Question: Can't find the calculation issue within my easter calculator program. If the input is 2019, the month output is 4, and day is -2 for some reason. 4 would be April which is correct but the day is wrong. Advice to make the code more efficient and solution?

'''
import java.util.*;
import java.lang.Math;
class Main {
public static void main(String[] args) {
Scanner userInput = new Scanner(System.in);
System.out.println("
Welcome to the Easter Calculator. Please enter the current year below.");
double y = userInput.nextInt();
double p = y/100;
double q = y - (19*(y/19));
double r = (p-17)/25;
double s = p - (p/4) - ((p-r)/3) + (19*q) + 15;
s = s - (30*(s/30));
s = s - ((s/28)*(1-((s/28)*(29/(2+1))*((21-q)/11))));
double t = y + (y/4) + s + 2 - p + (p/4);
t = t - (7*(t/7));
double u = s - t;
double m = 3 + ((u+40)/44);
double d = u + 28 - (31*(m/4));
System.out.println("Year = "+Math.round(y));
System.out.println("Month = "+Math.round(m));
System.out.println("Day = "+Math.round(d));
}
}
'''
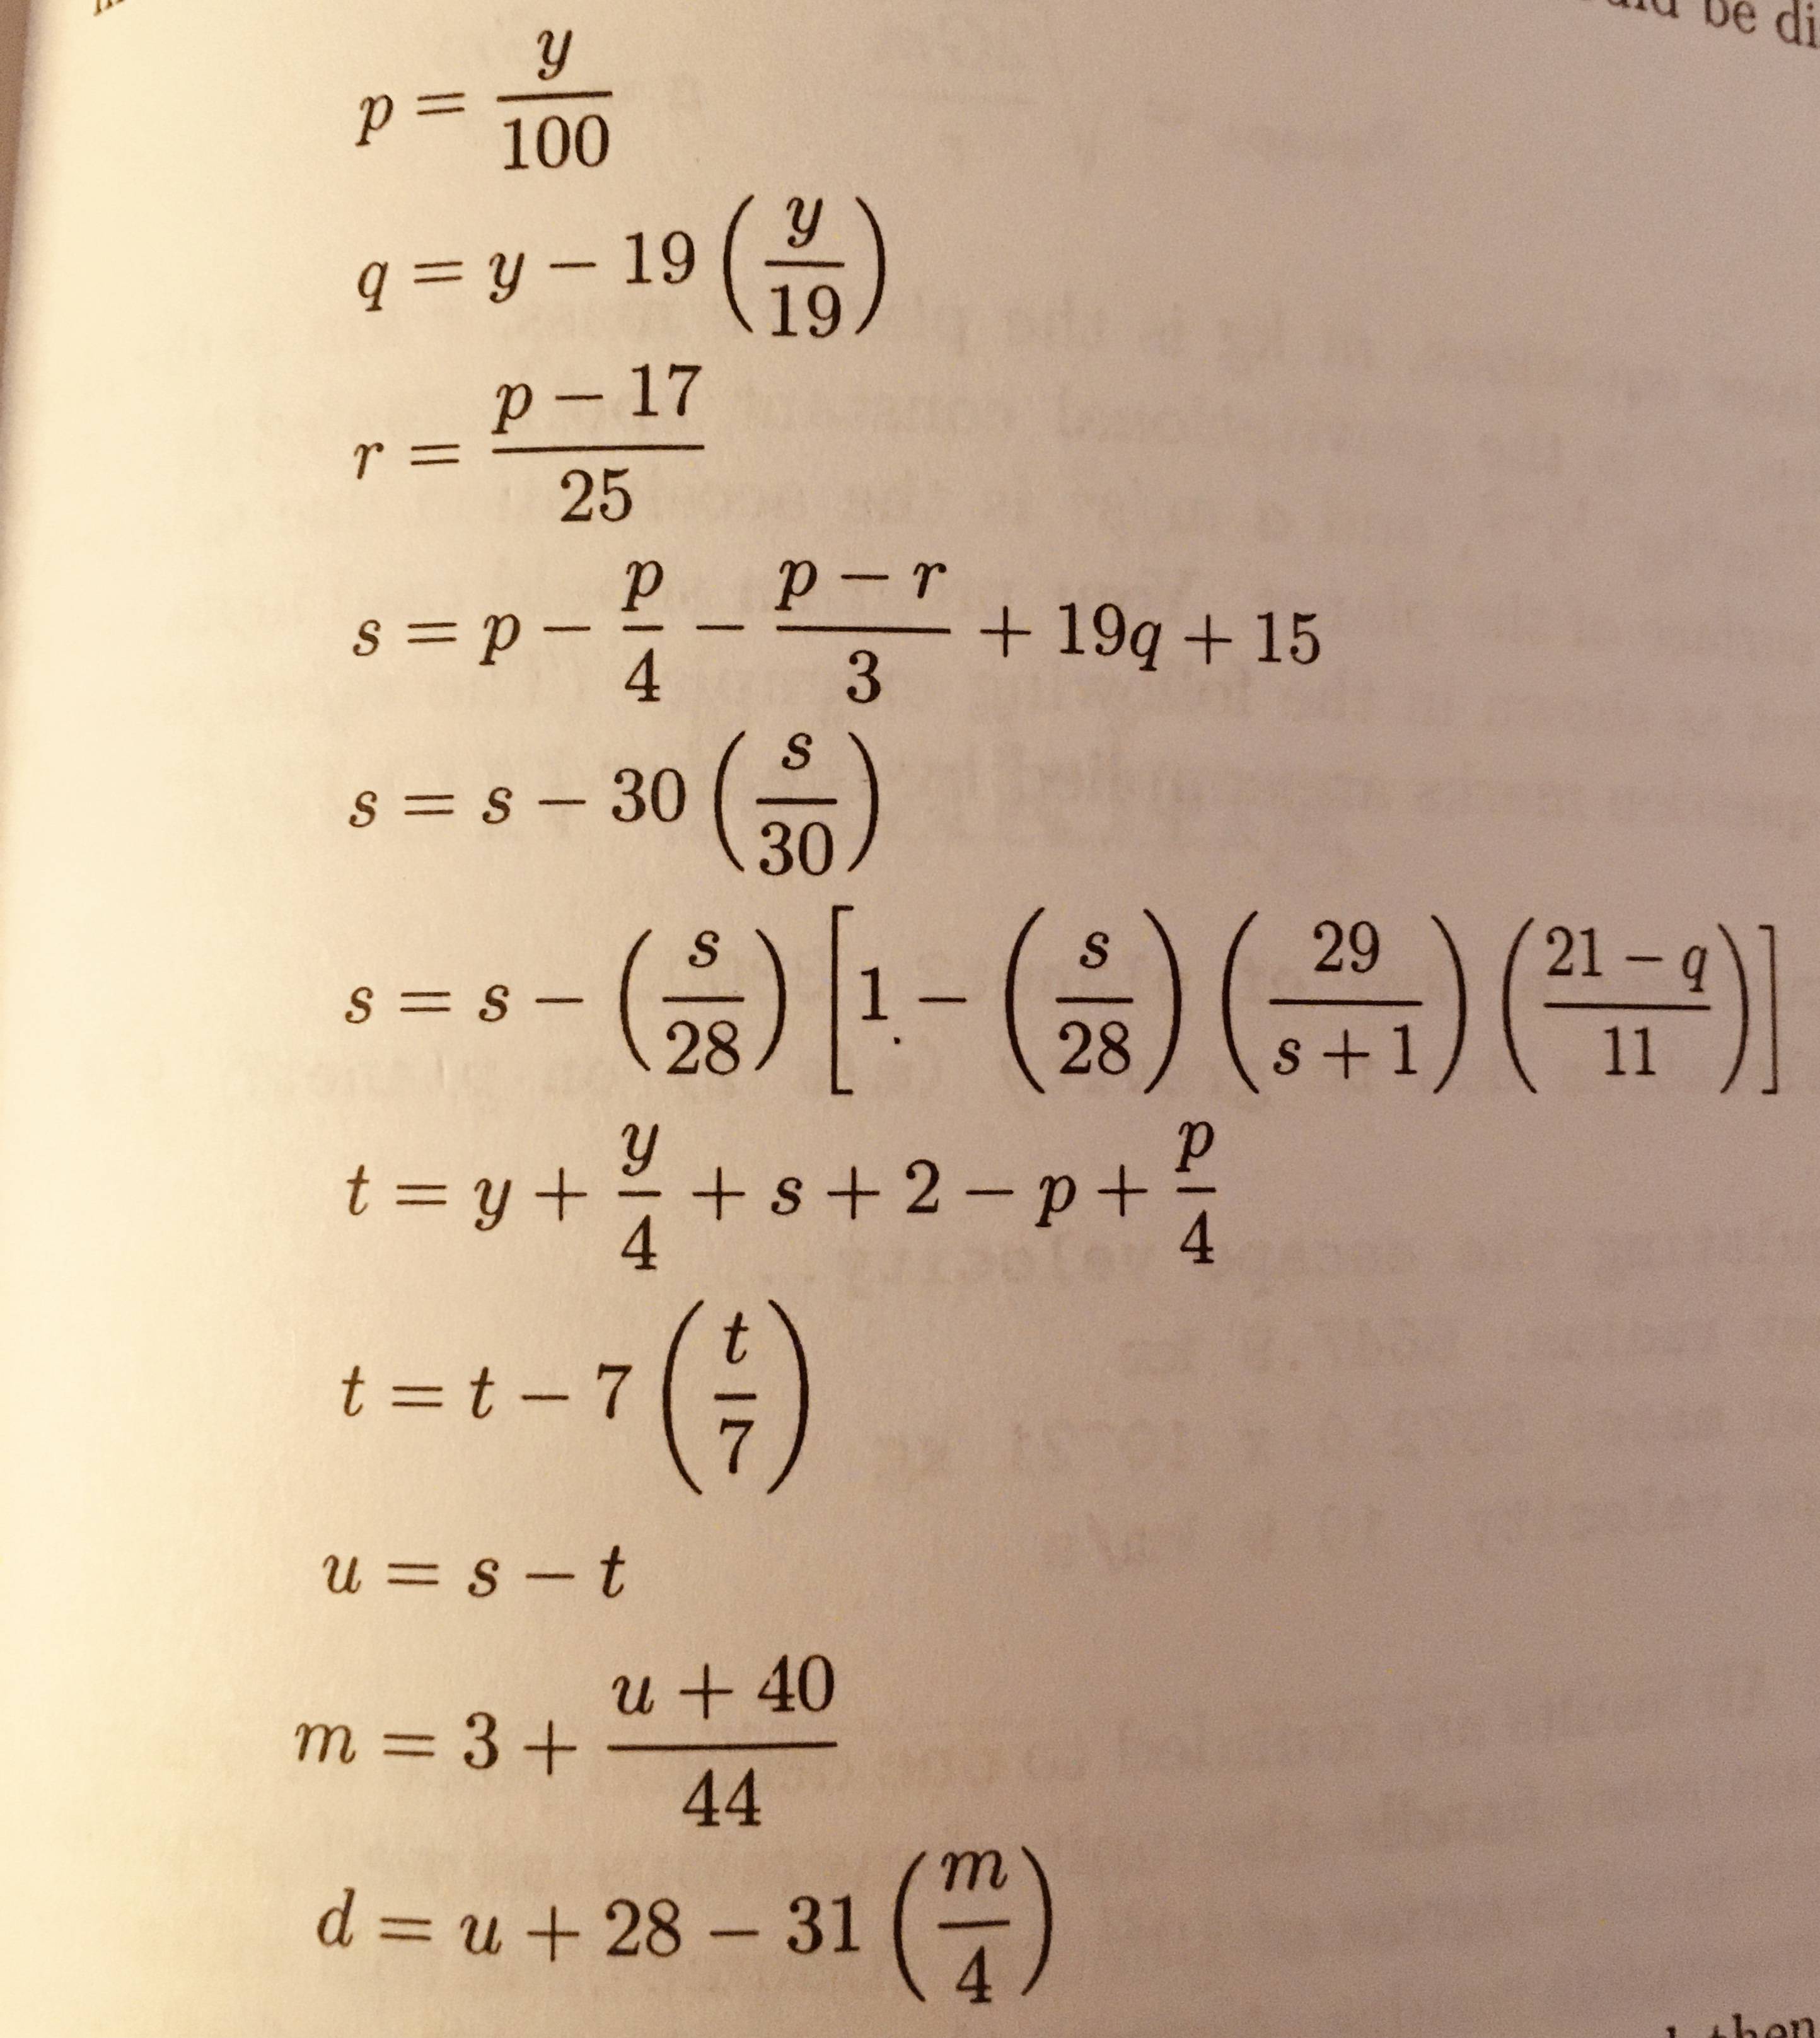
Answer: Turns out the solution was to simply convert all variable types from doubles to integers. Thanks for the help.
'''
import java.util.*;
import java.lang.Math;
class Main {
public static void main(String[] args) {
Scanner userInput = new Scanner(System.in);
System.out.println("
Welcome to the Easter Calculator. Please enter the current year below.");
int y = userInput.nextInt();
int p = y/100;
int q = y - (19*(y/19));
int r = (p-17)/25;
int s = p - (p/4) - ((p-r)/3) + (19*q) + 15;
s = s - (30*(s/30));
s = s - ((s/28)*1-((s/28)*(29/(s+1))*((21-q)/11)));
int t = y + (y/4) + s + 2 - p + (p/4);
t = t - (7*(t/7));
int u = s - t;
int m = 3 + ((u+40)/44);
int d = u + 28 - (31*(m/4));
System.out.println("Year = "+Math.round(y));
System.out.println("Month = "+Math.round(m));
System.out.println("Day = "+Math.round(d));
}
}
'''